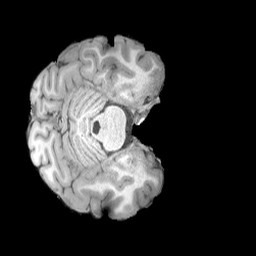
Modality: T1w
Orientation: axial
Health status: healthy